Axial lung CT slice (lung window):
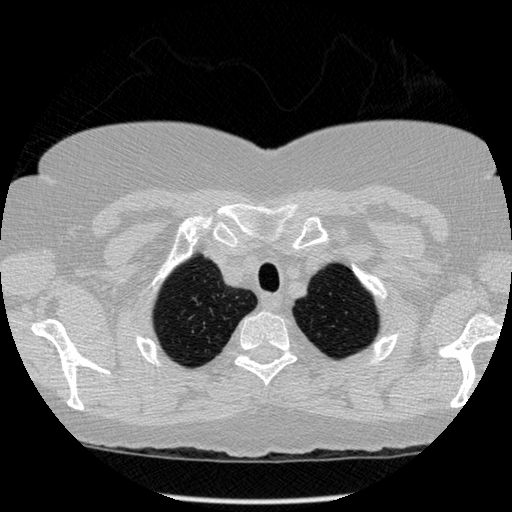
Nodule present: no